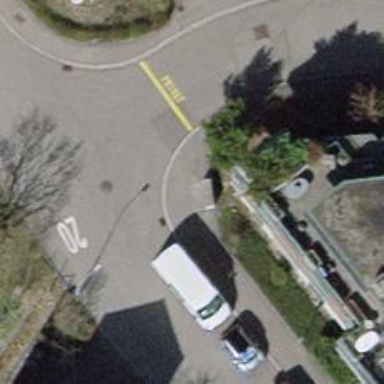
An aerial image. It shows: Street cabinet used for power utility.